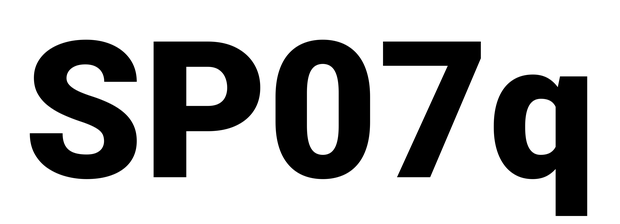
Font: Roboto_Black